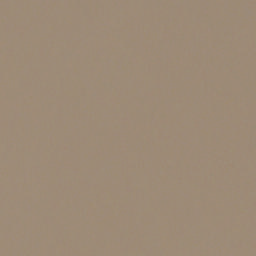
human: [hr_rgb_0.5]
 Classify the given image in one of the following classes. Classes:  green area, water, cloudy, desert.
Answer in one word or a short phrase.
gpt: cloudy